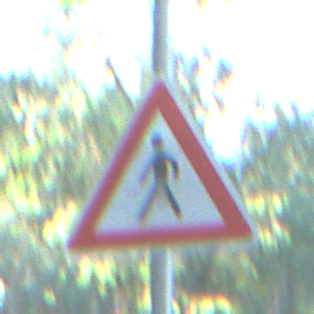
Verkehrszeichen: FussgaengerRechts
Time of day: MorningAfternoon
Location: Outdoor (Nature)
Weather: Clear
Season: NotSpecified
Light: Natural